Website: walmart
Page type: customer-info-address
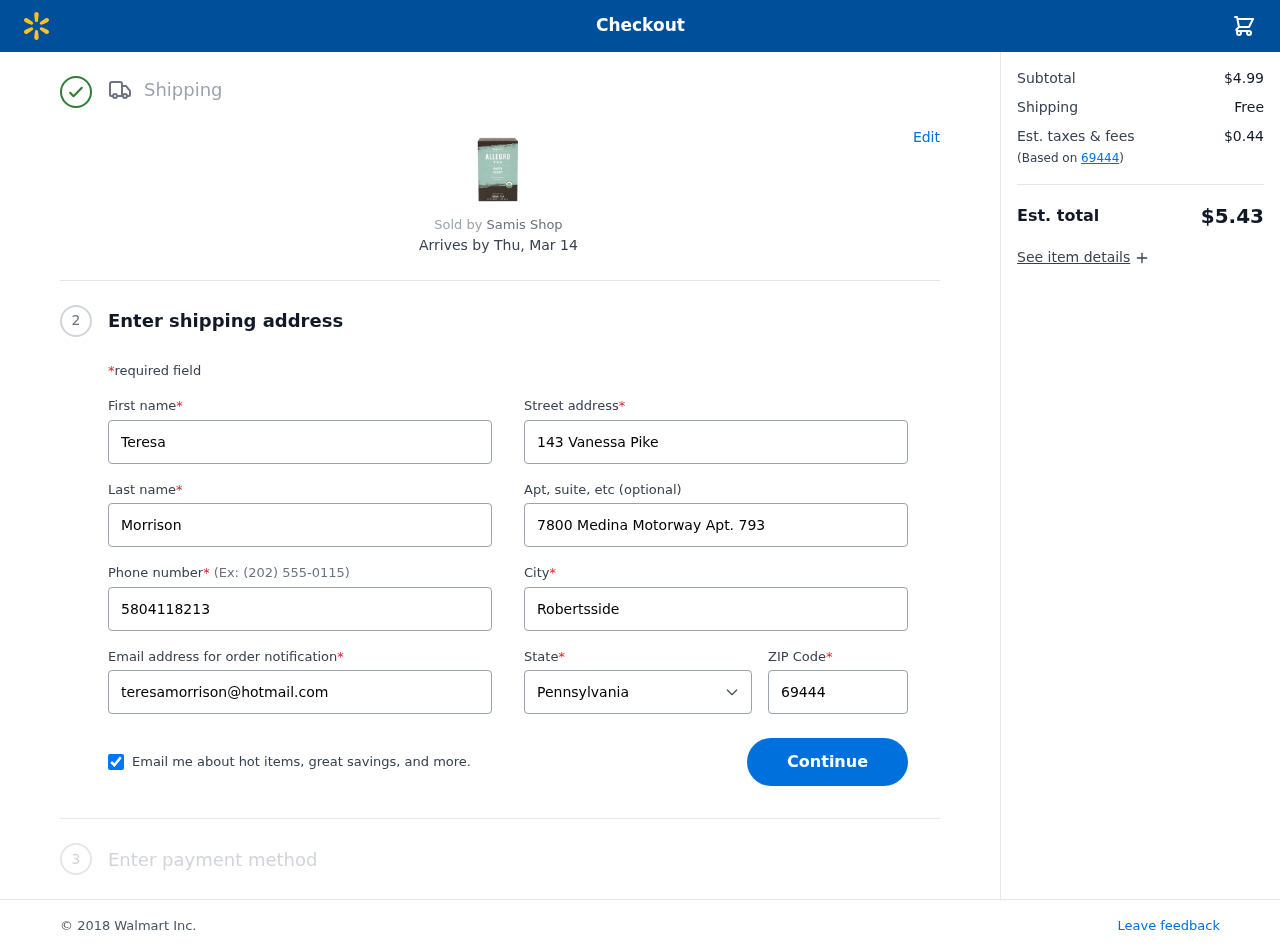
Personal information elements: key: PII_CITY
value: Robertsside
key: PII_EMAIL
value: teresamorrison@hotmail.com
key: PII_FIRSTNAME
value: Teresa
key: PII_LASTNAME
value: Morrison
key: PII_PHONE
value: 5804118213
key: PII_POSTCODE
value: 69444
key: PII_STATE
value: Pennsylvania
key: PII_STREET
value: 143 Vanessa Pike
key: PII_STREET2
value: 7800 Medina Motorway Apt. 793
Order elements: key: ORDER_DELIVERY_DATE
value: Thu, Mar 14
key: ORDER_SUBTOTAL
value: $4.99
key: ORDER_SHIPPING_COST
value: Free
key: ORDER_TAX
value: $0.44
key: ORDER_TOTAL
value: $5.43